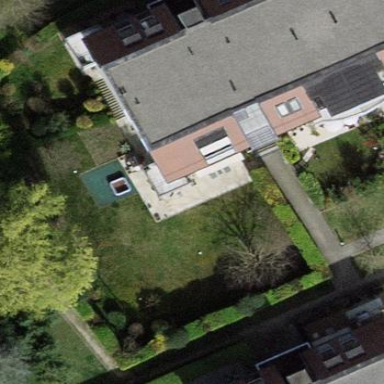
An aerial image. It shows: Garden surrounded by fence.